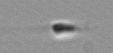
Label: flagellate_morphotype3